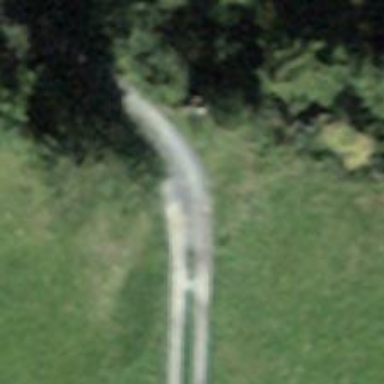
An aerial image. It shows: Unpaved track road.